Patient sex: M
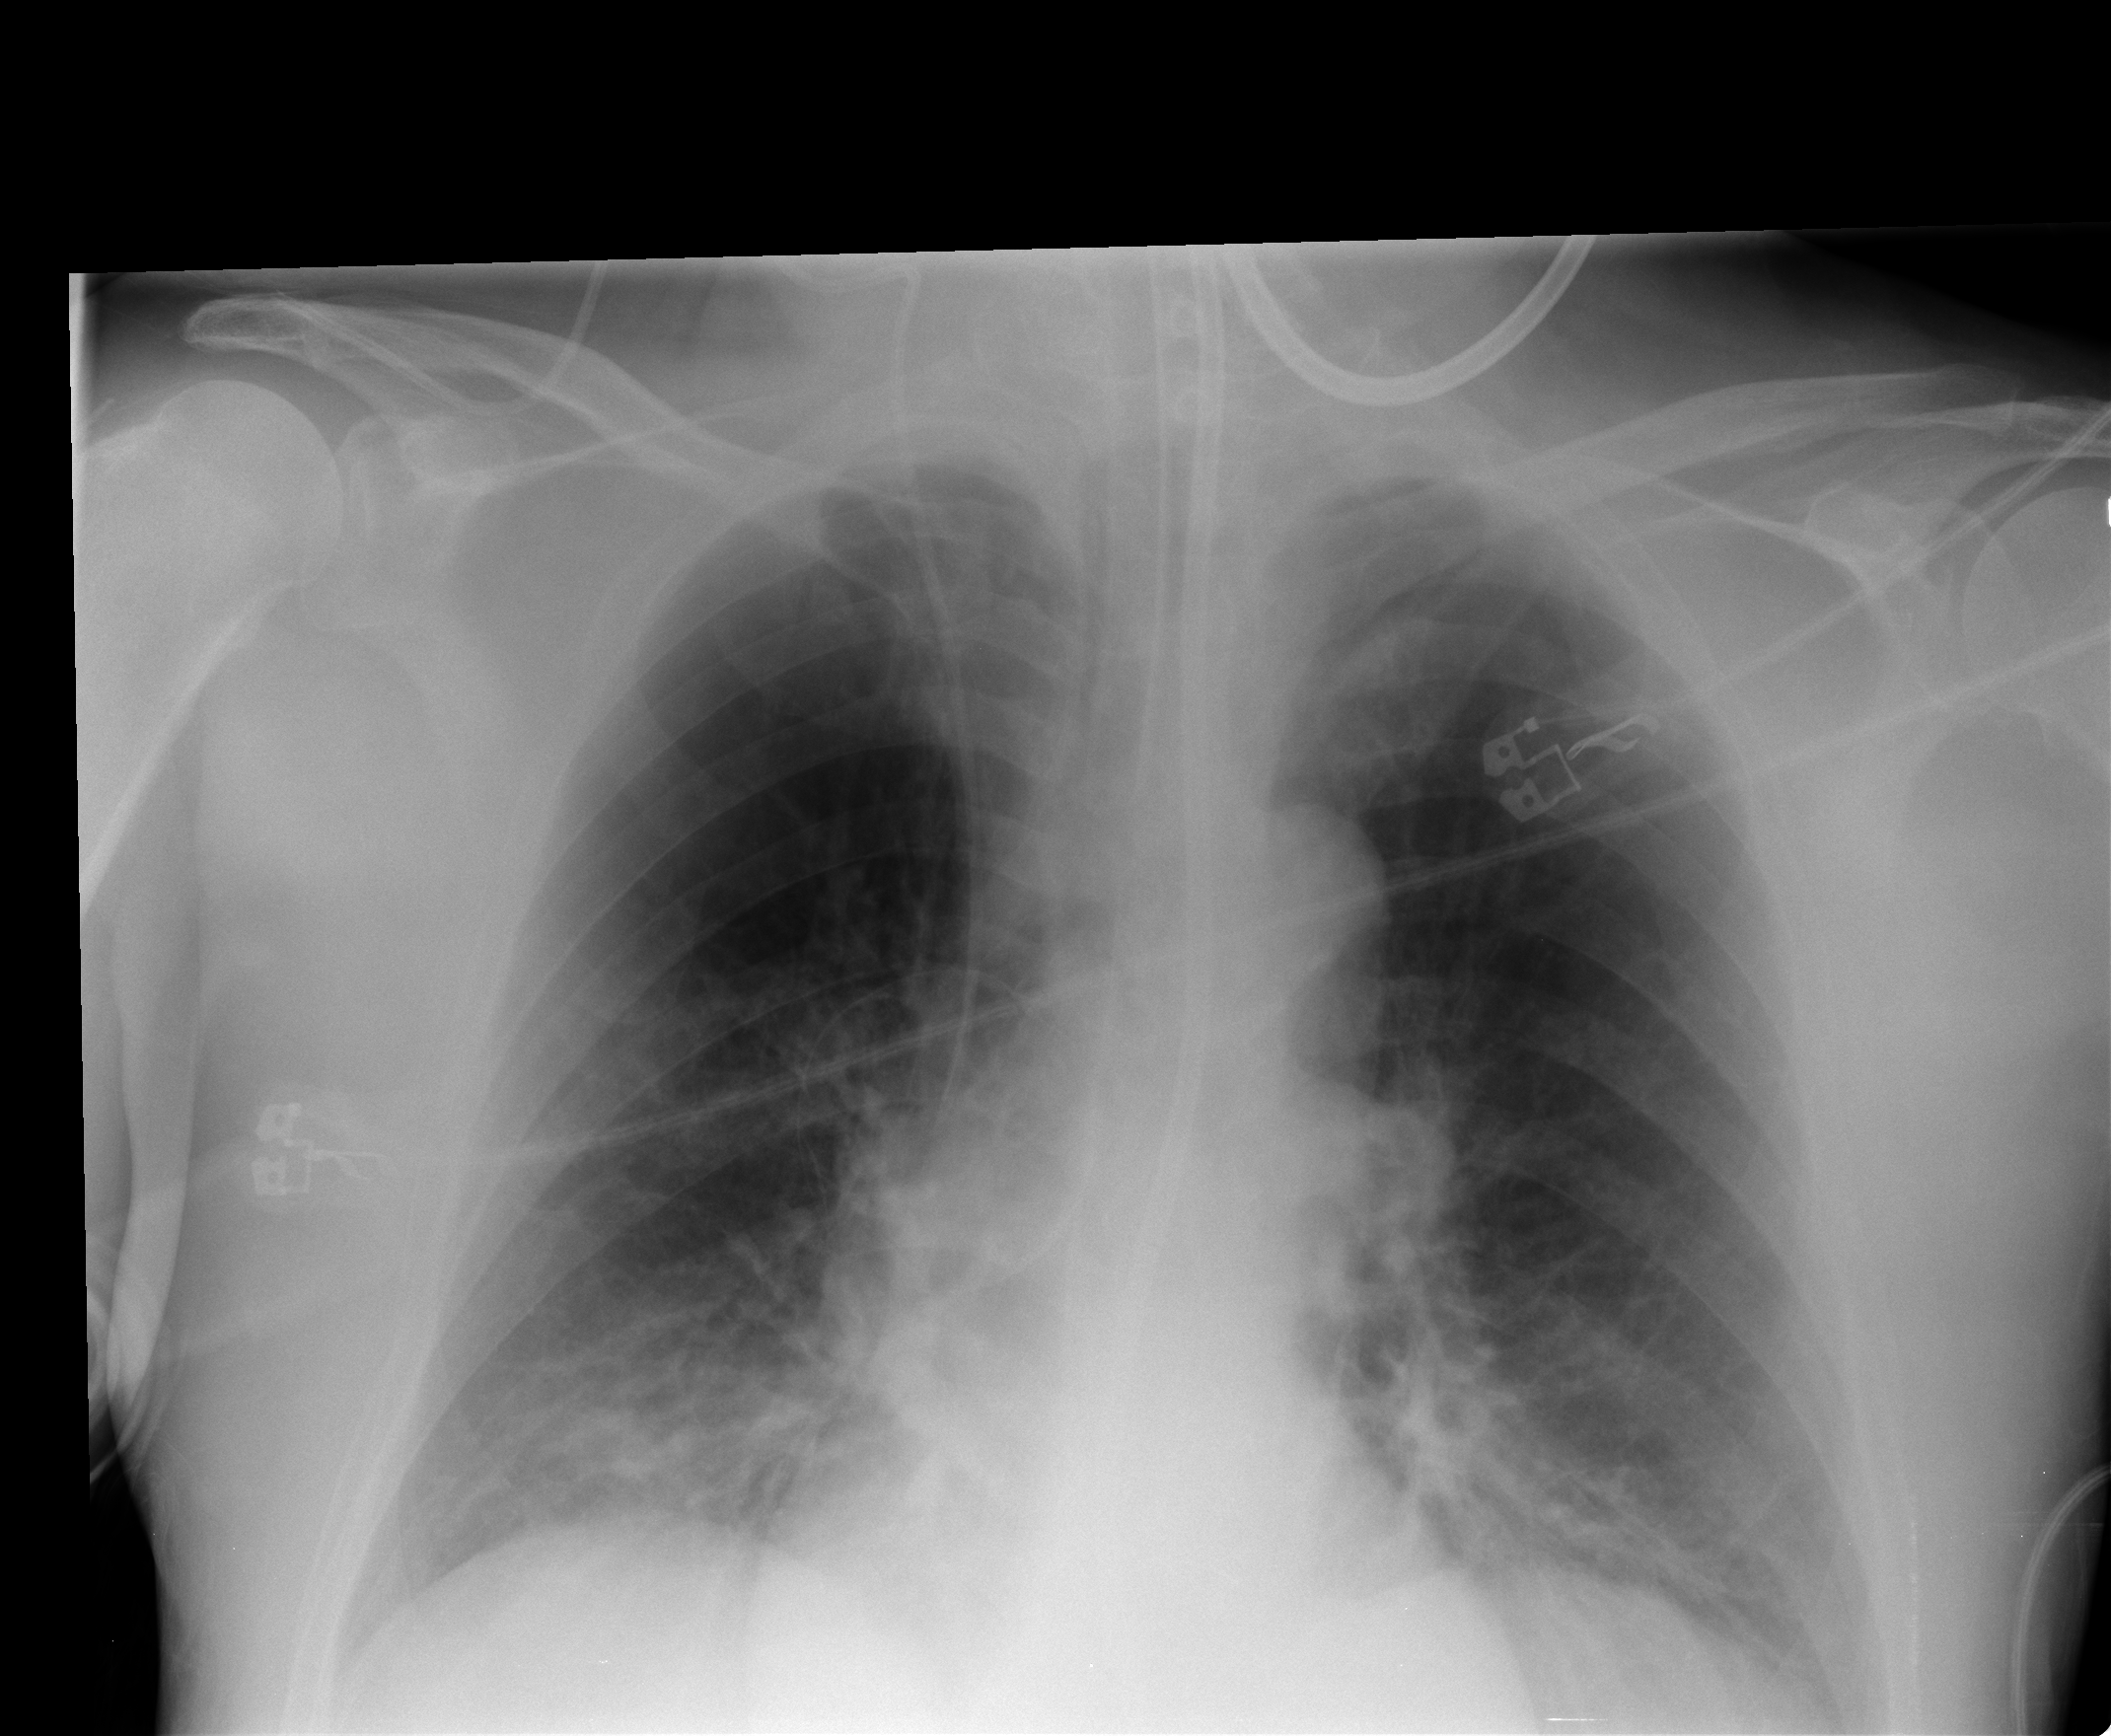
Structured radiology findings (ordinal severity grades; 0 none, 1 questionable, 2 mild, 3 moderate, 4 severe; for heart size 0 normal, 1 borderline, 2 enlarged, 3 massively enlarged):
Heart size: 0
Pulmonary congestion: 0
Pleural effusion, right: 0
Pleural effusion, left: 0
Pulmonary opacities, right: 0
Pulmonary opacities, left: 0
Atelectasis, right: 3
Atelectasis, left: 3